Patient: sex F, age 72
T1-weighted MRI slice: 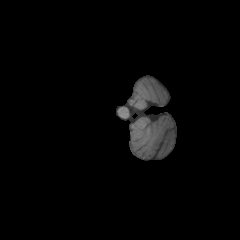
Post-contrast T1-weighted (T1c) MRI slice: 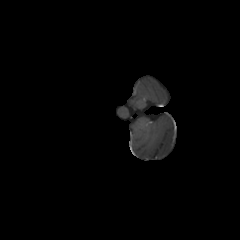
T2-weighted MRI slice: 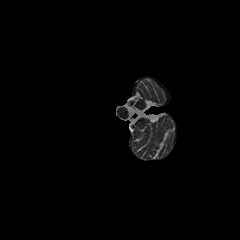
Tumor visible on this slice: no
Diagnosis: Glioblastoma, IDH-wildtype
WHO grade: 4